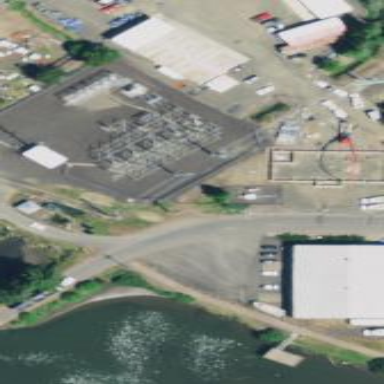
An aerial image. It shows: Power substation.